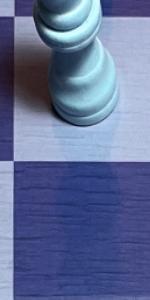
Label: Empty